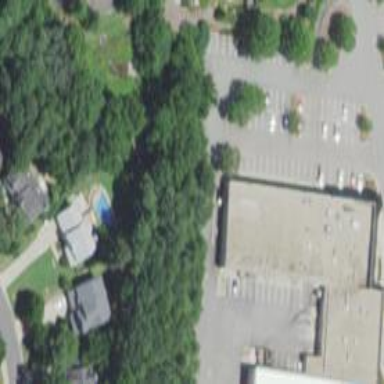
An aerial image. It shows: Veterinary facility.